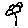
Label: flower